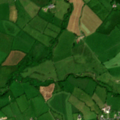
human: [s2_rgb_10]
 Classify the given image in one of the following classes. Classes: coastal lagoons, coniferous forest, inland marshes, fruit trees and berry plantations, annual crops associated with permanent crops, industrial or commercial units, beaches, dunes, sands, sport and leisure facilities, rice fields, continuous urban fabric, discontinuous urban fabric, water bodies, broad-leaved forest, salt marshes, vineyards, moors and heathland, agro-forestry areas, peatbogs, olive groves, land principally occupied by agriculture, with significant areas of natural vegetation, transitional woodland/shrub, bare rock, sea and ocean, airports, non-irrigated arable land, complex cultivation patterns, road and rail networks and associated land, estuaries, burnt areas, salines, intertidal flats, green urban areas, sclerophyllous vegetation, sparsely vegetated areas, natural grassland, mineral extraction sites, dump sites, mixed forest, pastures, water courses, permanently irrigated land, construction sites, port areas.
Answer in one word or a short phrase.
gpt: pastures